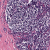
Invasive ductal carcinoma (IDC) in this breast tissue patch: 0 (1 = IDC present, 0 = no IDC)